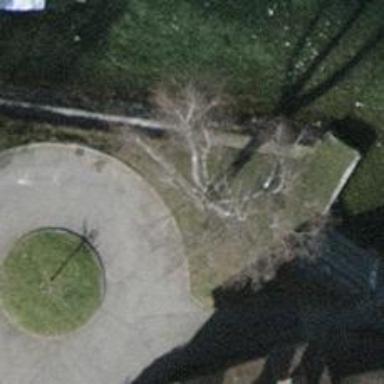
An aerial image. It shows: Bench for seating.